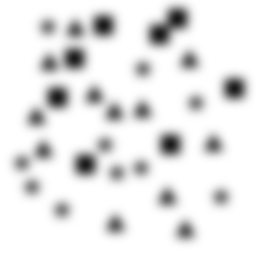
Squares: 8
Triangles: 12
Stars: 10
Total shapes: 30